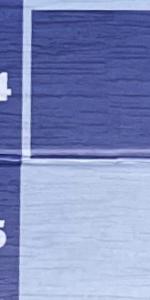
Label: Empty